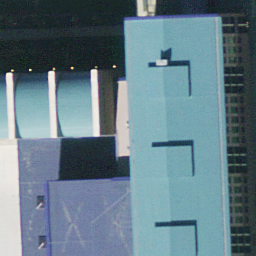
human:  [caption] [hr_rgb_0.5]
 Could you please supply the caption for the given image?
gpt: Buildings with different roofs .

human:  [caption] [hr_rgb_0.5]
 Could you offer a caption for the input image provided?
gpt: There are buildings with roofs of different colors .

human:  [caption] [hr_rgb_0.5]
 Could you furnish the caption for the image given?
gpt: The buildings have white blue and grey roofs .

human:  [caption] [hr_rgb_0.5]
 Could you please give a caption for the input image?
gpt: Some buildings with roofs of different color pressed together .

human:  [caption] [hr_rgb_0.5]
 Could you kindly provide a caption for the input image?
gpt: Some buildings have white blue and grey roofs .